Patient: sex F, age 58
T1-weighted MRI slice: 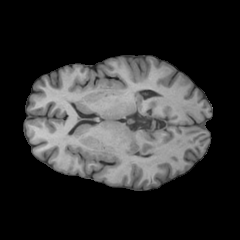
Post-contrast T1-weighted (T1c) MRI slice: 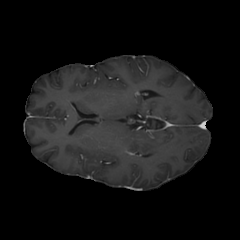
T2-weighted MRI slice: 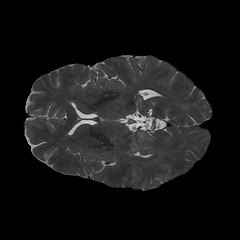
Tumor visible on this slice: yes
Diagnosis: Glioblastoma, IDH-wildtype
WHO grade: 4